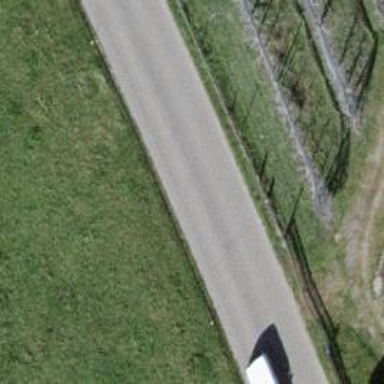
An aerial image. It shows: Unclassified road with paved surface.